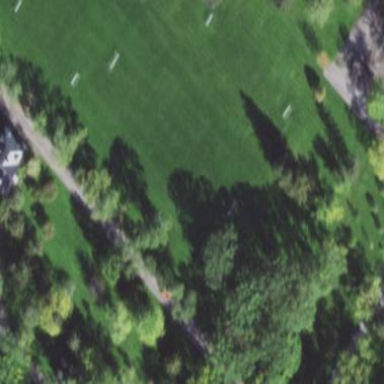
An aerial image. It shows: Soccer pitch for leisureland activities.